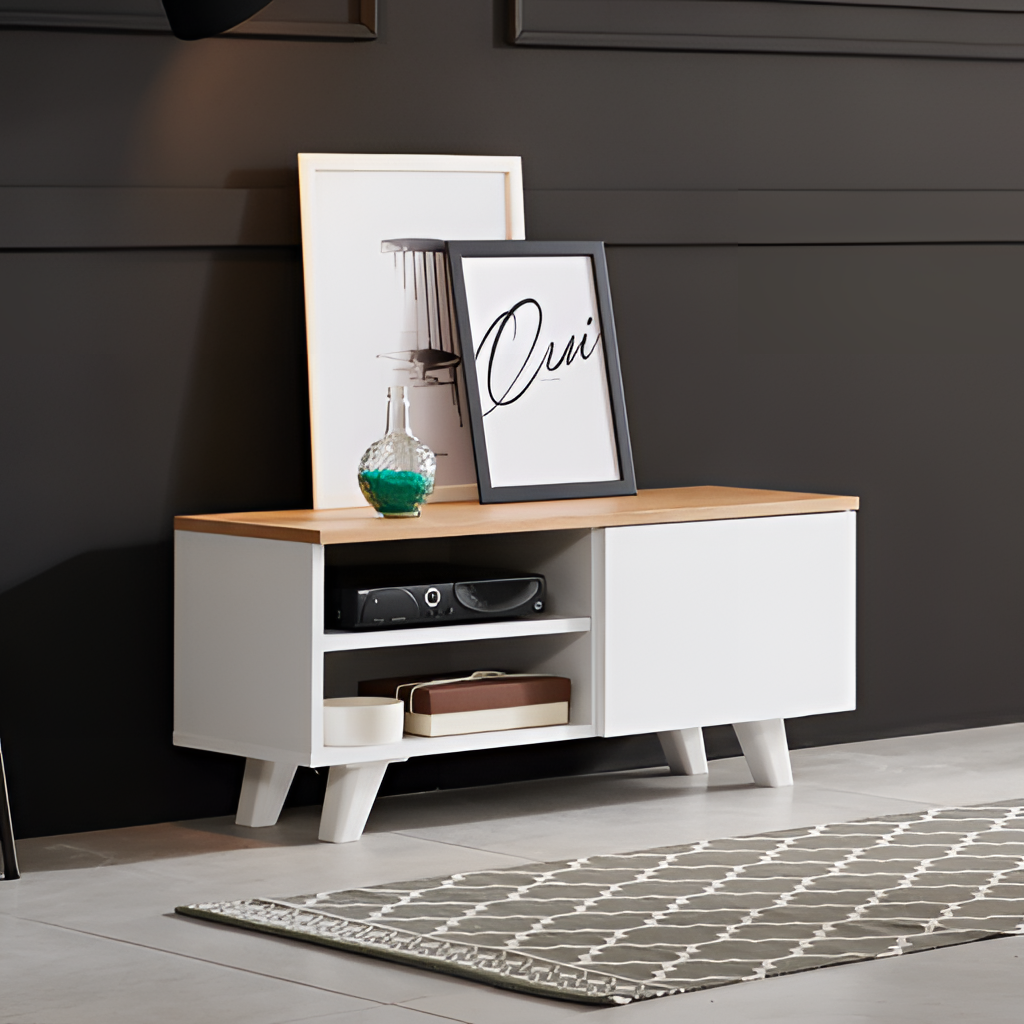
living room, wood TV stand, gray tile flooring, with large square pattern, gray paint wallpaper, with solid pattern, modern